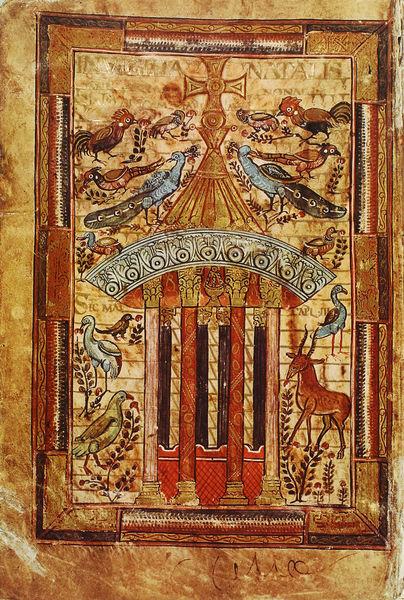
Titel: Godescalc Evangelistar
Standort: Herkunftsort: Aachen (EU - D)
Institution: Paris, Bibliothèque Nationale
Schlagwörter: blau, vogel, weiß, blumen, schwarz, säulen, dach, rot, tiere, ornament, rahmen, vögel, gold, pflanzen, gans, enten, rand, verzierung, kreuz, pfau, intarsie, geflügel, fink, fasan, tempel, hahn, rebhuhn, huhn, pavillion, goldgrund, antilope, buchmalerei, pfauen, schwarz#